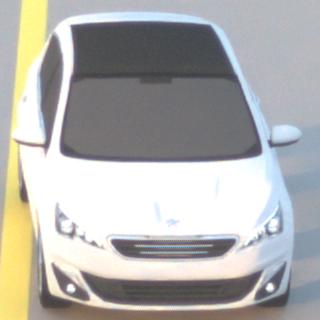
Make: Peugeot
Model: 308 VTi 82
Detailed model: 308 (II)
Model produced from: 2013/09
Model produced until: 2014/11
Doors: 5
Color: white
Road condition: dry road
Daytime: sunrise or sunset
Contrast: low contrast